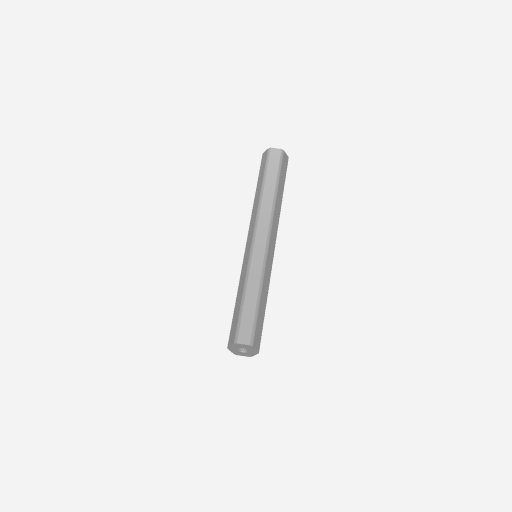
Part: Shaft12ROD96